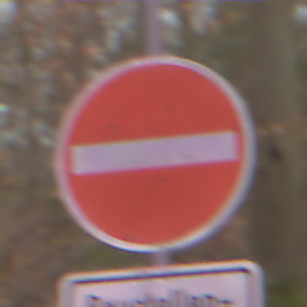
Verkehrszeichen: VerbotDerEinfahrt
Zusatzzeichen unten: SonstigeFahrzeugePersonengruppenFrei1
Umgebung: Outdoor, Nature
Tageszeit: Midday
Wetter: Overcast
Licht: Natural
Jahreszeit: Autumn
Kontrast: LowContrast